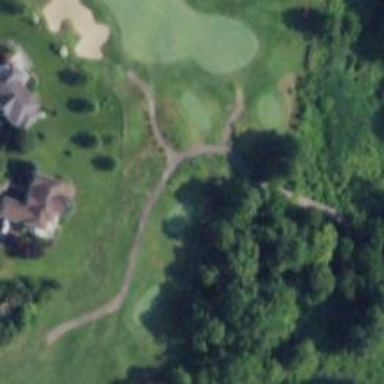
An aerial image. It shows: Pathway for golfing.